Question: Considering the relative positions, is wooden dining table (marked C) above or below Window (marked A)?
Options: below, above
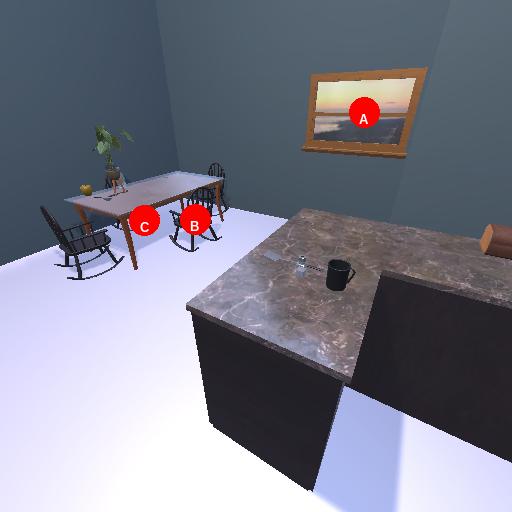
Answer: below